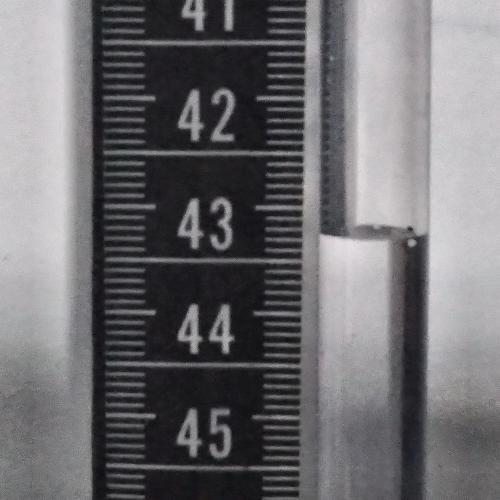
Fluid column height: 43.3 cm